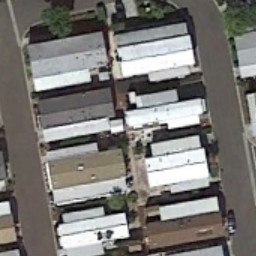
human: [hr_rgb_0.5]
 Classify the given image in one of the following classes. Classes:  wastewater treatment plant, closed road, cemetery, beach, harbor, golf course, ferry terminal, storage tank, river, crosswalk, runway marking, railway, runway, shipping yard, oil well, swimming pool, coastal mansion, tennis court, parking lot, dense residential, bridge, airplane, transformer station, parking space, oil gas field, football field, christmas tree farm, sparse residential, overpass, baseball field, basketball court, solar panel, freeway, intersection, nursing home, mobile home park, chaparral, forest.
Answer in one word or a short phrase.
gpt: mobile home park